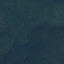
Label: Forest